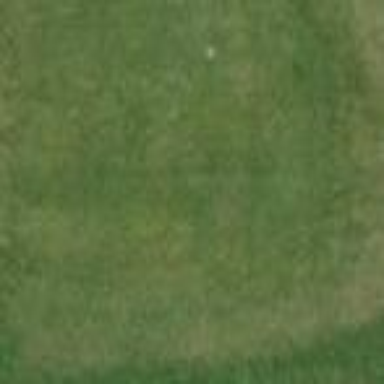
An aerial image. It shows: Grassy area designated as golf tee.